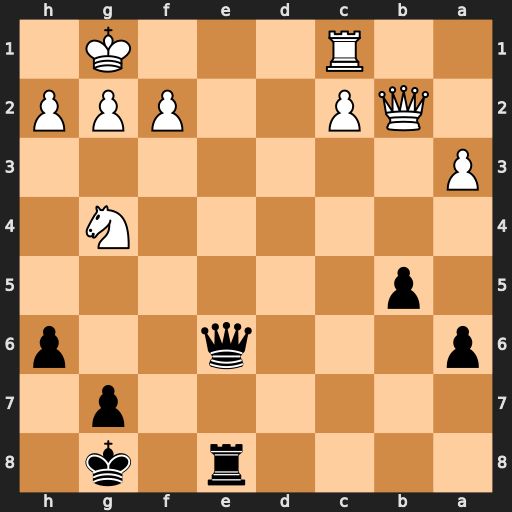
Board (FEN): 4r1k1/6p1/p3q2p/1p6/6N1/P7/1QP2PPP/2R3K1
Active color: b
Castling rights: -
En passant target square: -
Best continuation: Qe1+ Rxe1 Rxe1#